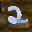
Label: 2